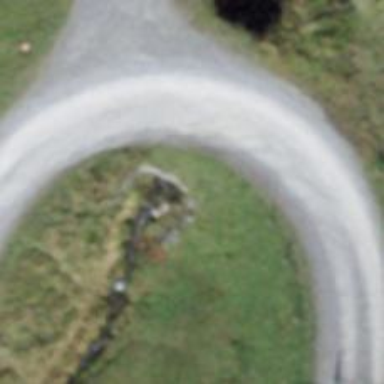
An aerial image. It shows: Culvert tunnel.